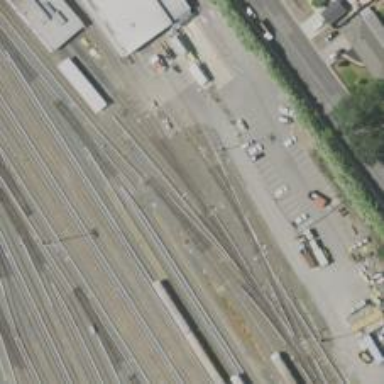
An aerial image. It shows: Electrified rail passing through service yard.